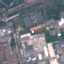
Label: Industrial